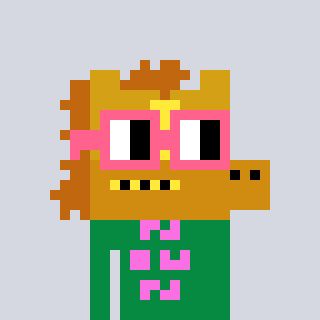
a pixel art character with square pink glasses, a yellow horse-shaped head and a green-colored body on a cool background